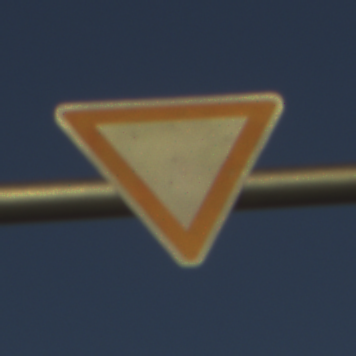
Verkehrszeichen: VorfahrtGewaehren
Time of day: SunriseSunset
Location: Outdoor (Nature)
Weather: Clear
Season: NotSpecified
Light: Natural